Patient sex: M
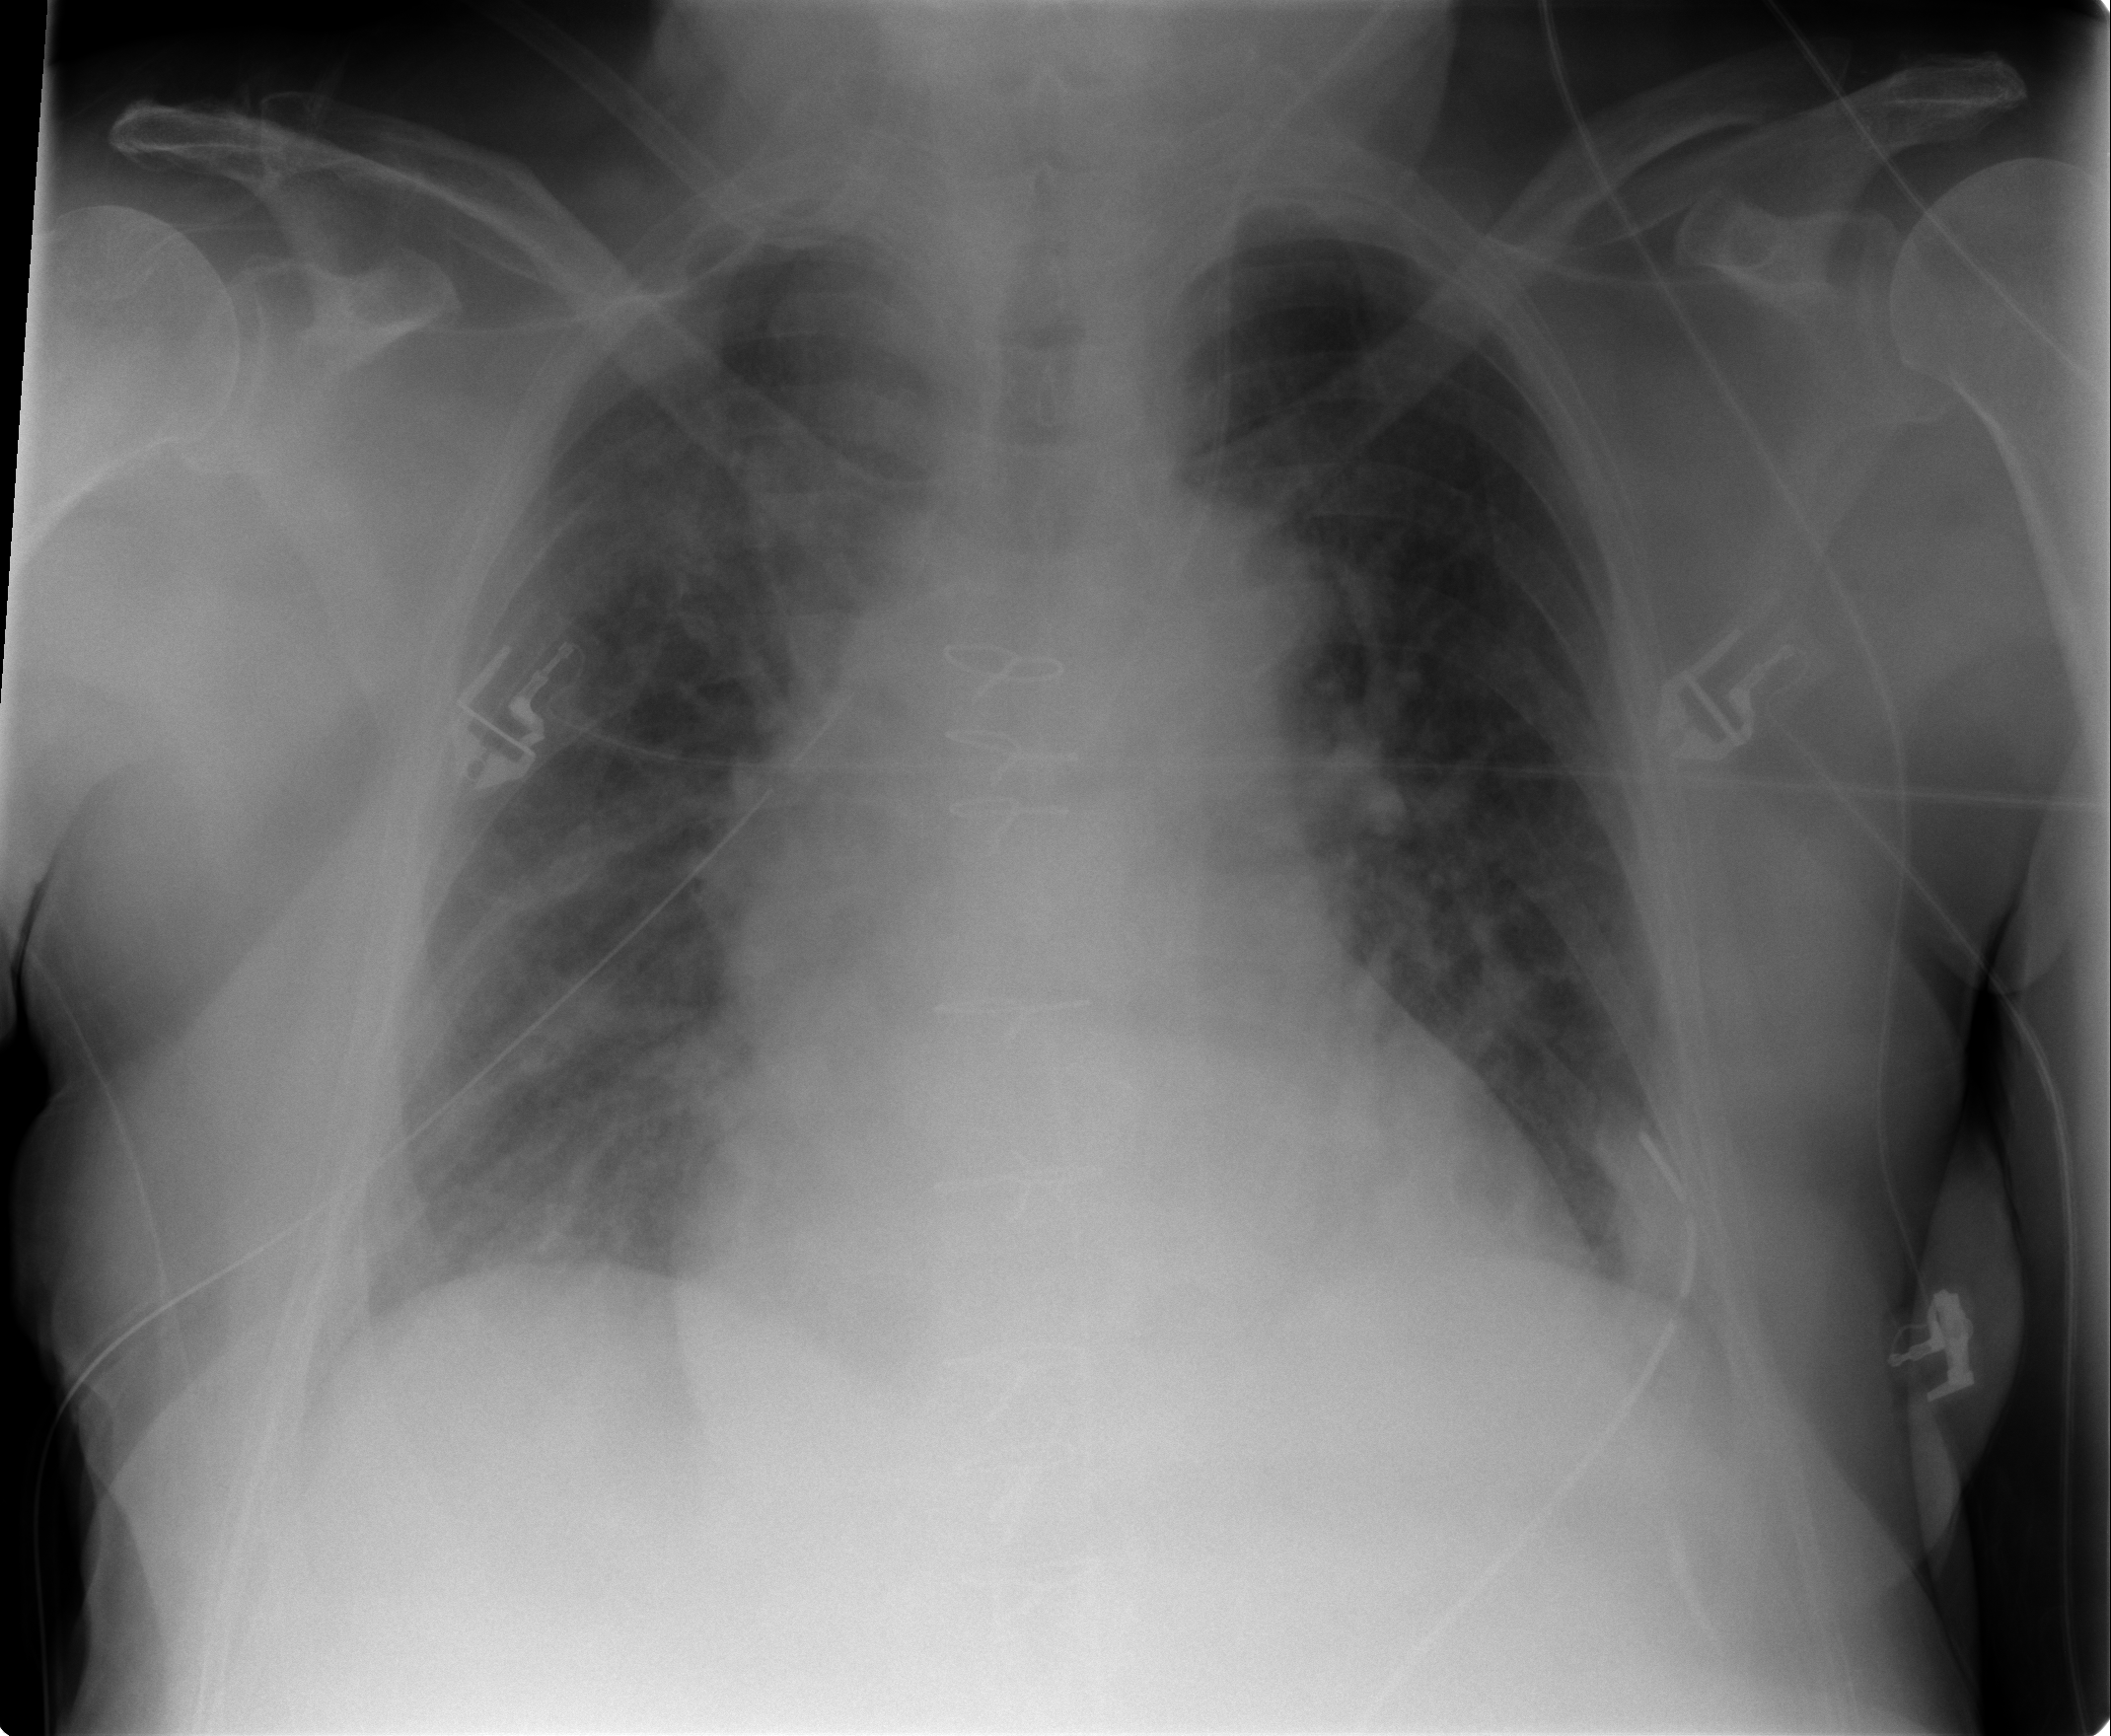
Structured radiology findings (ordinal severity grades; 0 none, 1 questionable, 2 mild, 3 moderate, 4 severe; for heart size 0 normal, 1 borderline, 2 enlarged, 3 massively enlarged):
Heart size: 2
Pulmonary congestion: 2
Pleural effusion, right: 1
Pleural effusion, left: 0
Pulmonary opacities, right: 0
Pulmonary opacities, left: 0
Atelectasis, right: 2
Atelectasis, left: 2